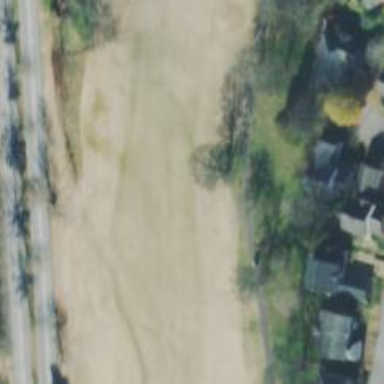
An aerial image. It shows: Footway that doubles as golf path.